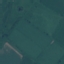
Land use / land cover class: Pasture